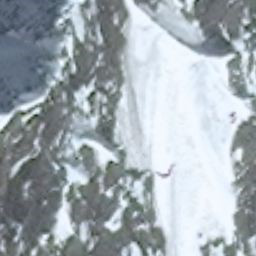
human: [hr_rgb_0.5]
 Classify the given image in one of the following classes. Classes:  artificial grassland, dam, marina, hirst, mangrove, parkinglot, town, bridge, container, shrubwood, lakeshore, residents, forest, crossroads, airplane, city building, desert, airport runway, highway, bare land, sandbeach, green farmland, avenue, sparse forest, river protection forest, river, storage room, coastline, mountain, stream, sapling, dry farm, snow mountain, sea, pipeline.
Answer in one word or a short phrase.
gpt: snow mountain